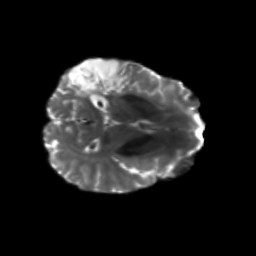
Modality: T2w
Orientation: axial
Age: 46
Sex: female
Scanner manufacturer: siemens
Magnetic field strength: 3 T
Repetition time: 5.25 s
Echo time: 0.08 s